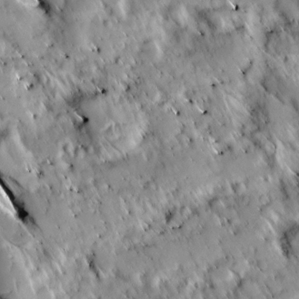
Label: non_frost